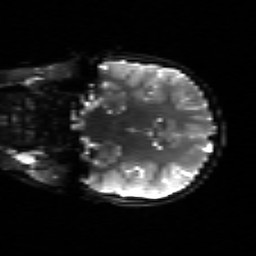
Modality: sbref
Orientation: coronal
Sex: male
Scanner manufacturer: siemens
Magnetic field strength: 3 T
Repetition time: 5 s
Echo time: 0.071 s